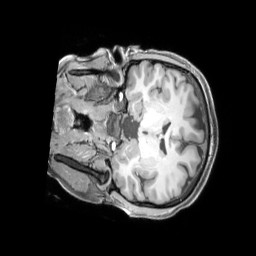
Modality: T1w
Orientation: coronal
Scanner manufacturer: siemens
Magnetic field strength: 3 T
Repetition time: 2.3 s
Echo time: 0.00226 s